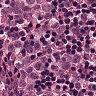
Metastatic tissue present: yes